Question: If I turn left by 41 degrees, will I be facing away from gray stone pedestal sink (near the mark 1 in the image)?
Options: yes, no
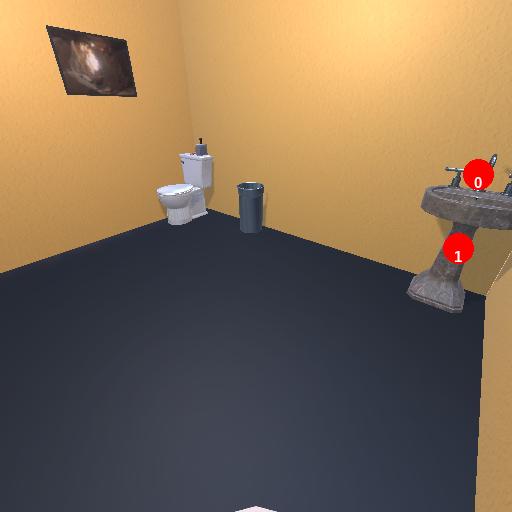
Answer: yes